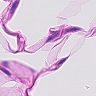
Metastatic tissue present: no